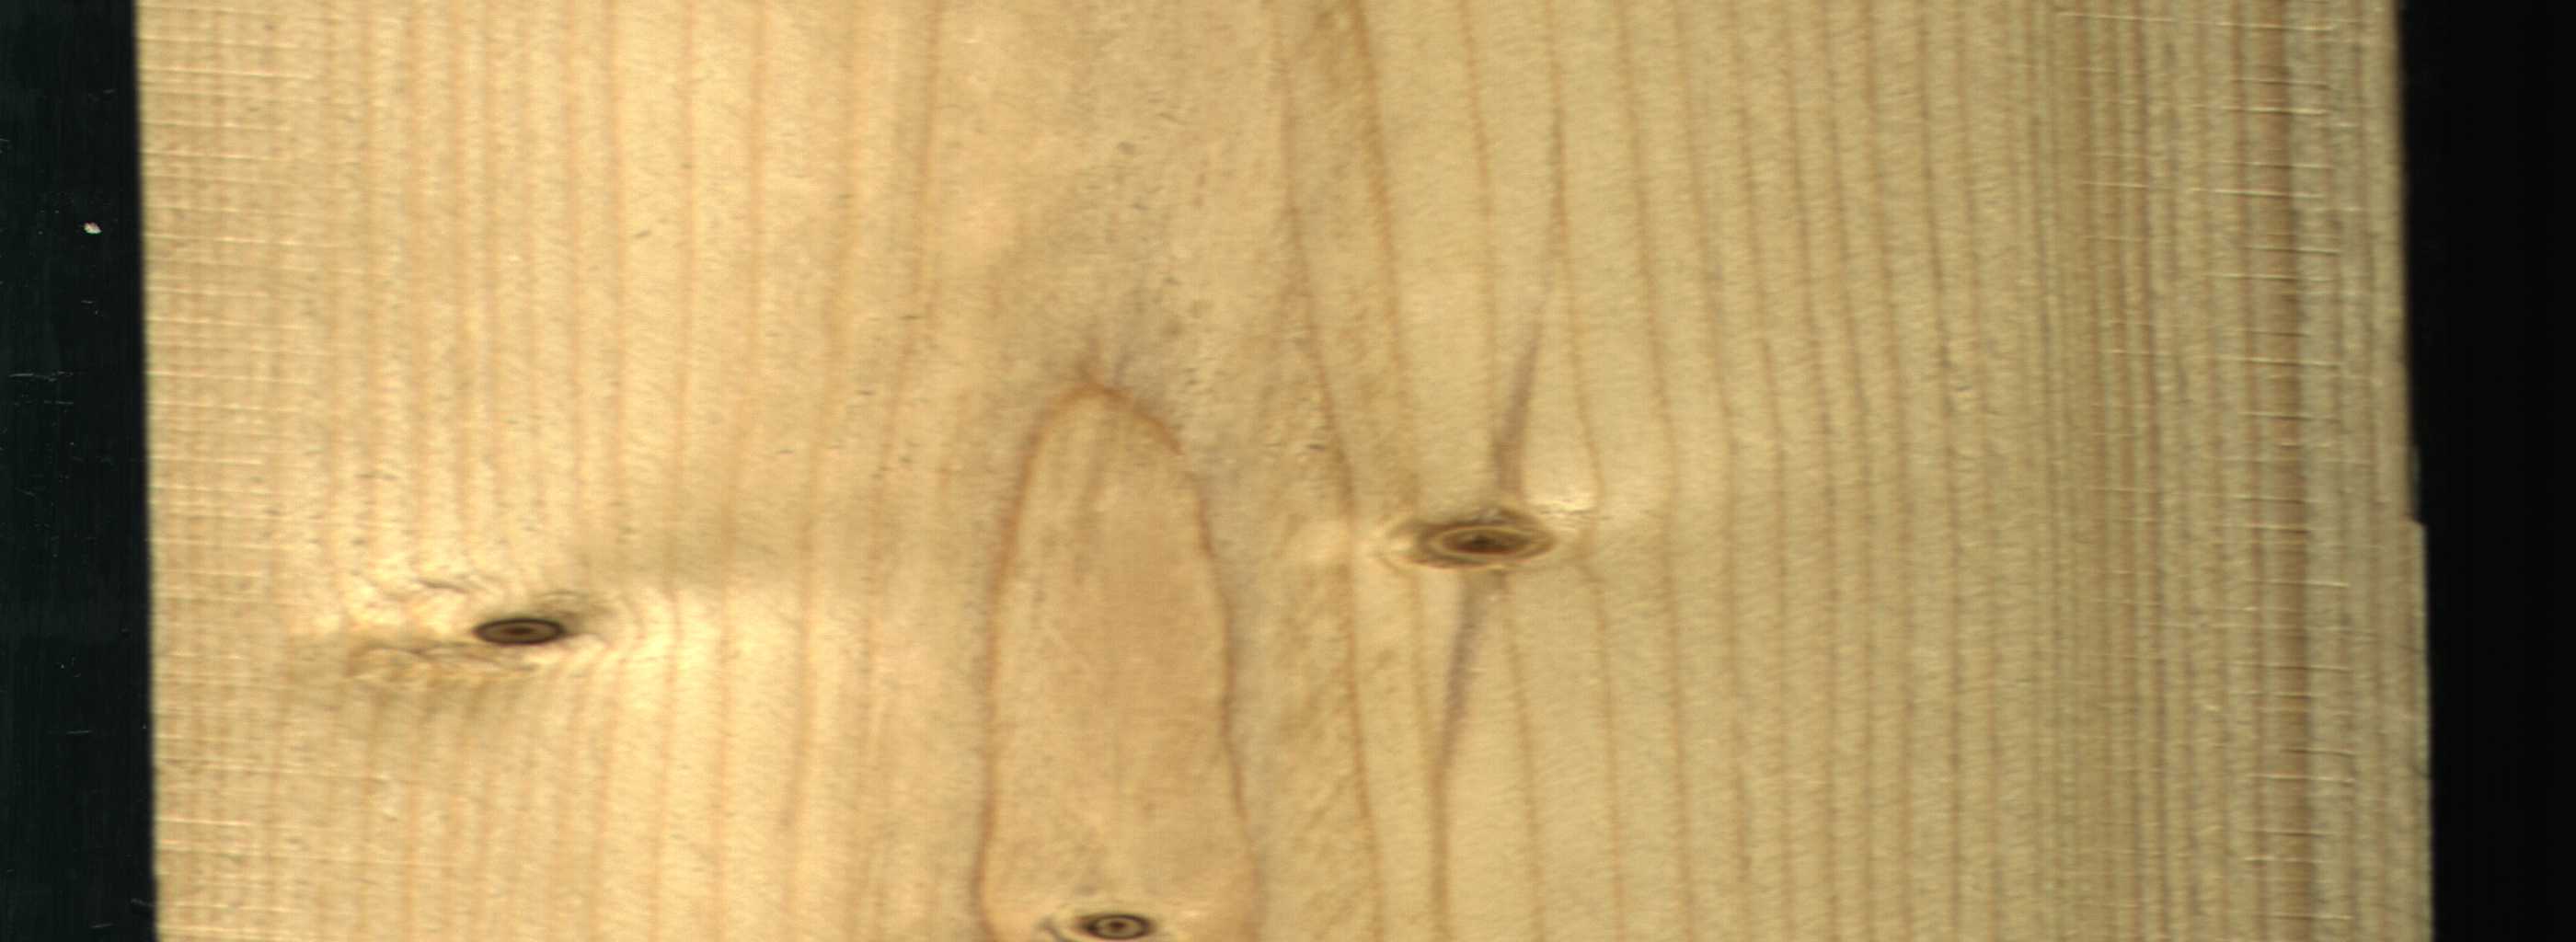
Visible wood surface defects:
Dead_Knot
Dead_Knot
Live_Knot